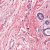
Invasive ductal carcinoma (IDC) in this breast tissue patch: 0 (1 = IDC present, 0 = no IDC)